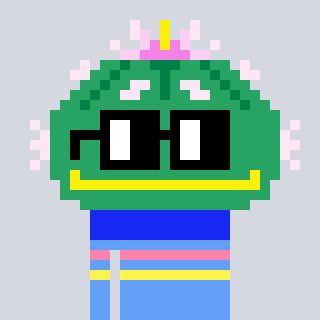
a pixel art character with square black glasses, a peyote-shaped head and a blue-colored body on a cool background